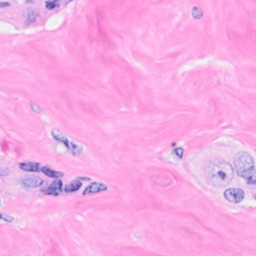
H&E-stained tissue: Breast